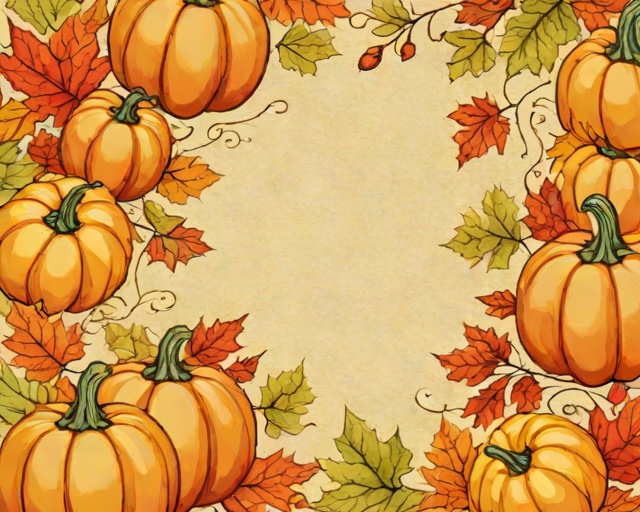
Category: Halloween